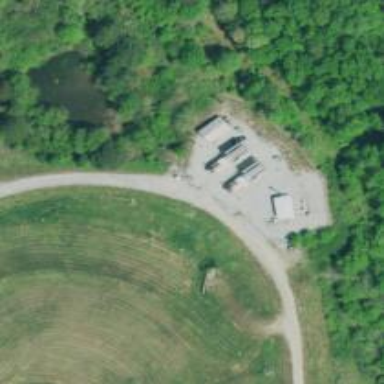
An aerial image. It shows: Gas-powered generator.